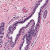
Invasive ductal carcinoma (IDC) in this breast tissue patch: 0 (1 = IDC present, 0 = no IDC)